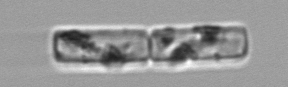
Label: Guinardia_delicatula